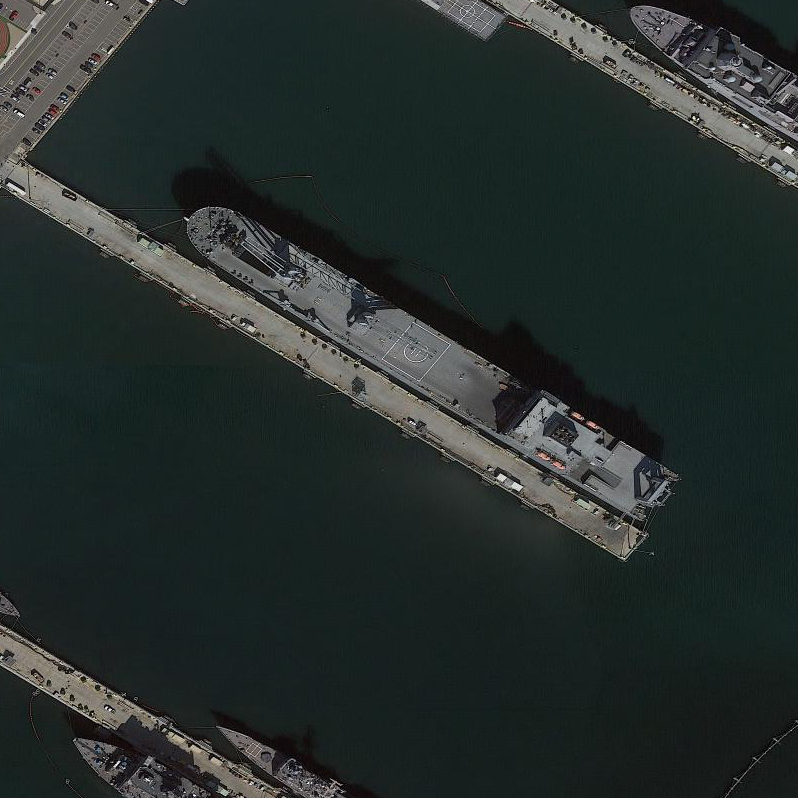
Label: civil